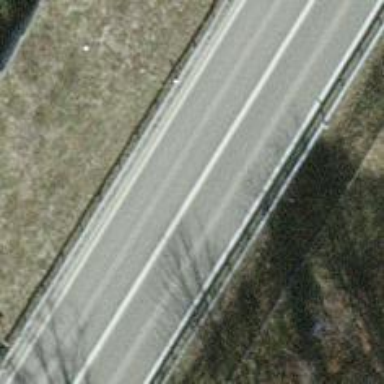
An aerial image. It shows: Asphalt road classified as trunk highway.